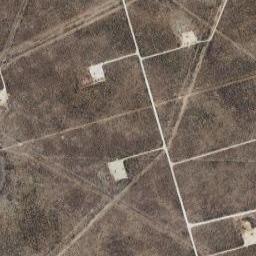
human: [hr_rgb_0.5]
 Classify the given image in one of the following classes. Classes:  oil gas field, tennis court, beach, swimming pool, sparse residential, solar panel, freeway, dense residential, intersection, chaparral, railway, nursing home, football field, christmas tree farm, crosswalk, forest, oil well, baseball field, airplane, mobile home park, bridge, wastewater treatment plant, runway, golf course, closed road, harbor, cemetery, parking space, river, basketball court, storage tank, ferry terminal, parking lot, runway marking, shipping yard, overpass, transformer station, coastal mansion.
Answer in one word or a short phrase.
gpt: oil gas field